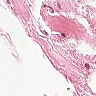
Metastatic tissue present: no